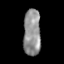
Tissue: skin
Cell type: Others
Senescence score: 0.7247
Nuclear area (px): 785
Mean DAPI intensity: 145.115